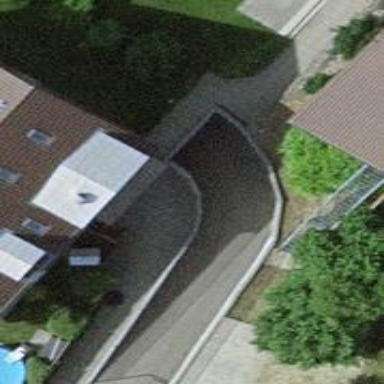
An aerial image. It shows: Parking entrance.